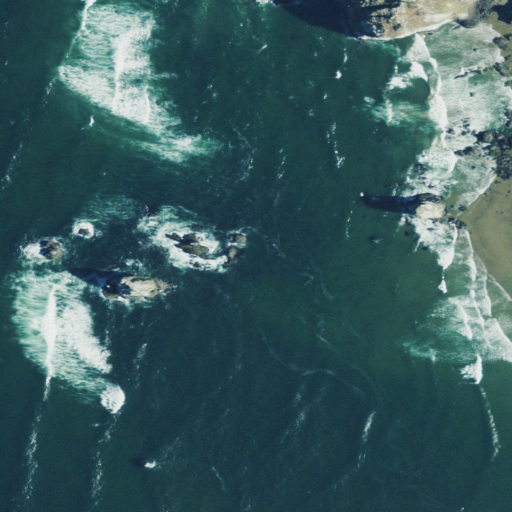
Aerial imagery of island in Oregon named The Needles containing open water and barren land